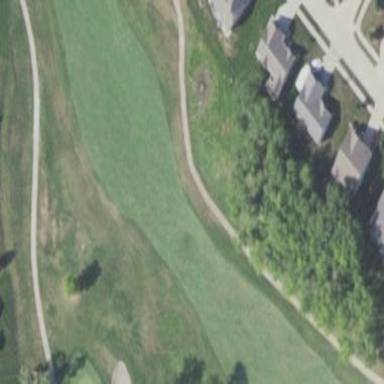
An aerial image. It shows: Beautiful golf fairway covered in lush green grass.